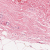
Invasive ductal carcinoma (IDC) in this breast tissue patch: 0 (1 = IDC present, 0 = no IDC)